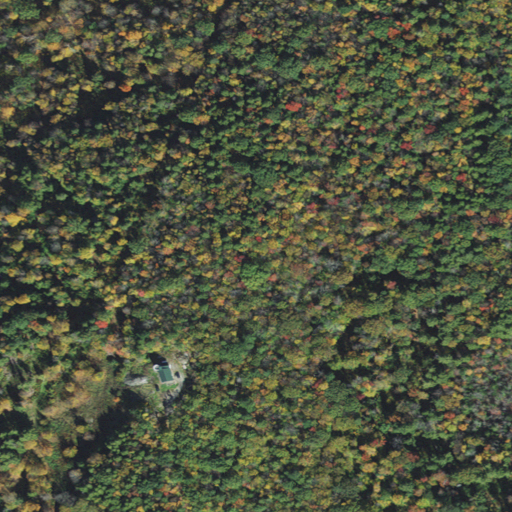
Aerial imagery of mountain in Massachusetts named Frizzell Hill containing mixed forest, evergreen forest, deciduous forest, woody wetlands, and low intensity development